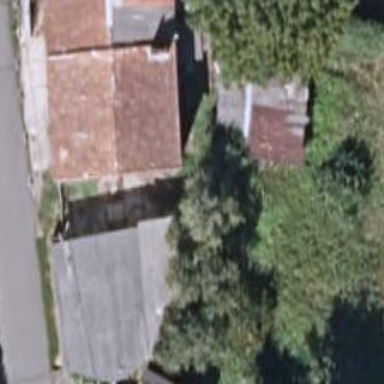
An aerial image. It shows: Simple house.